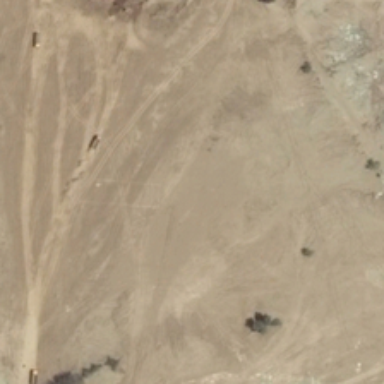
There some ruts in the sandy bareland .